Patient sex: M
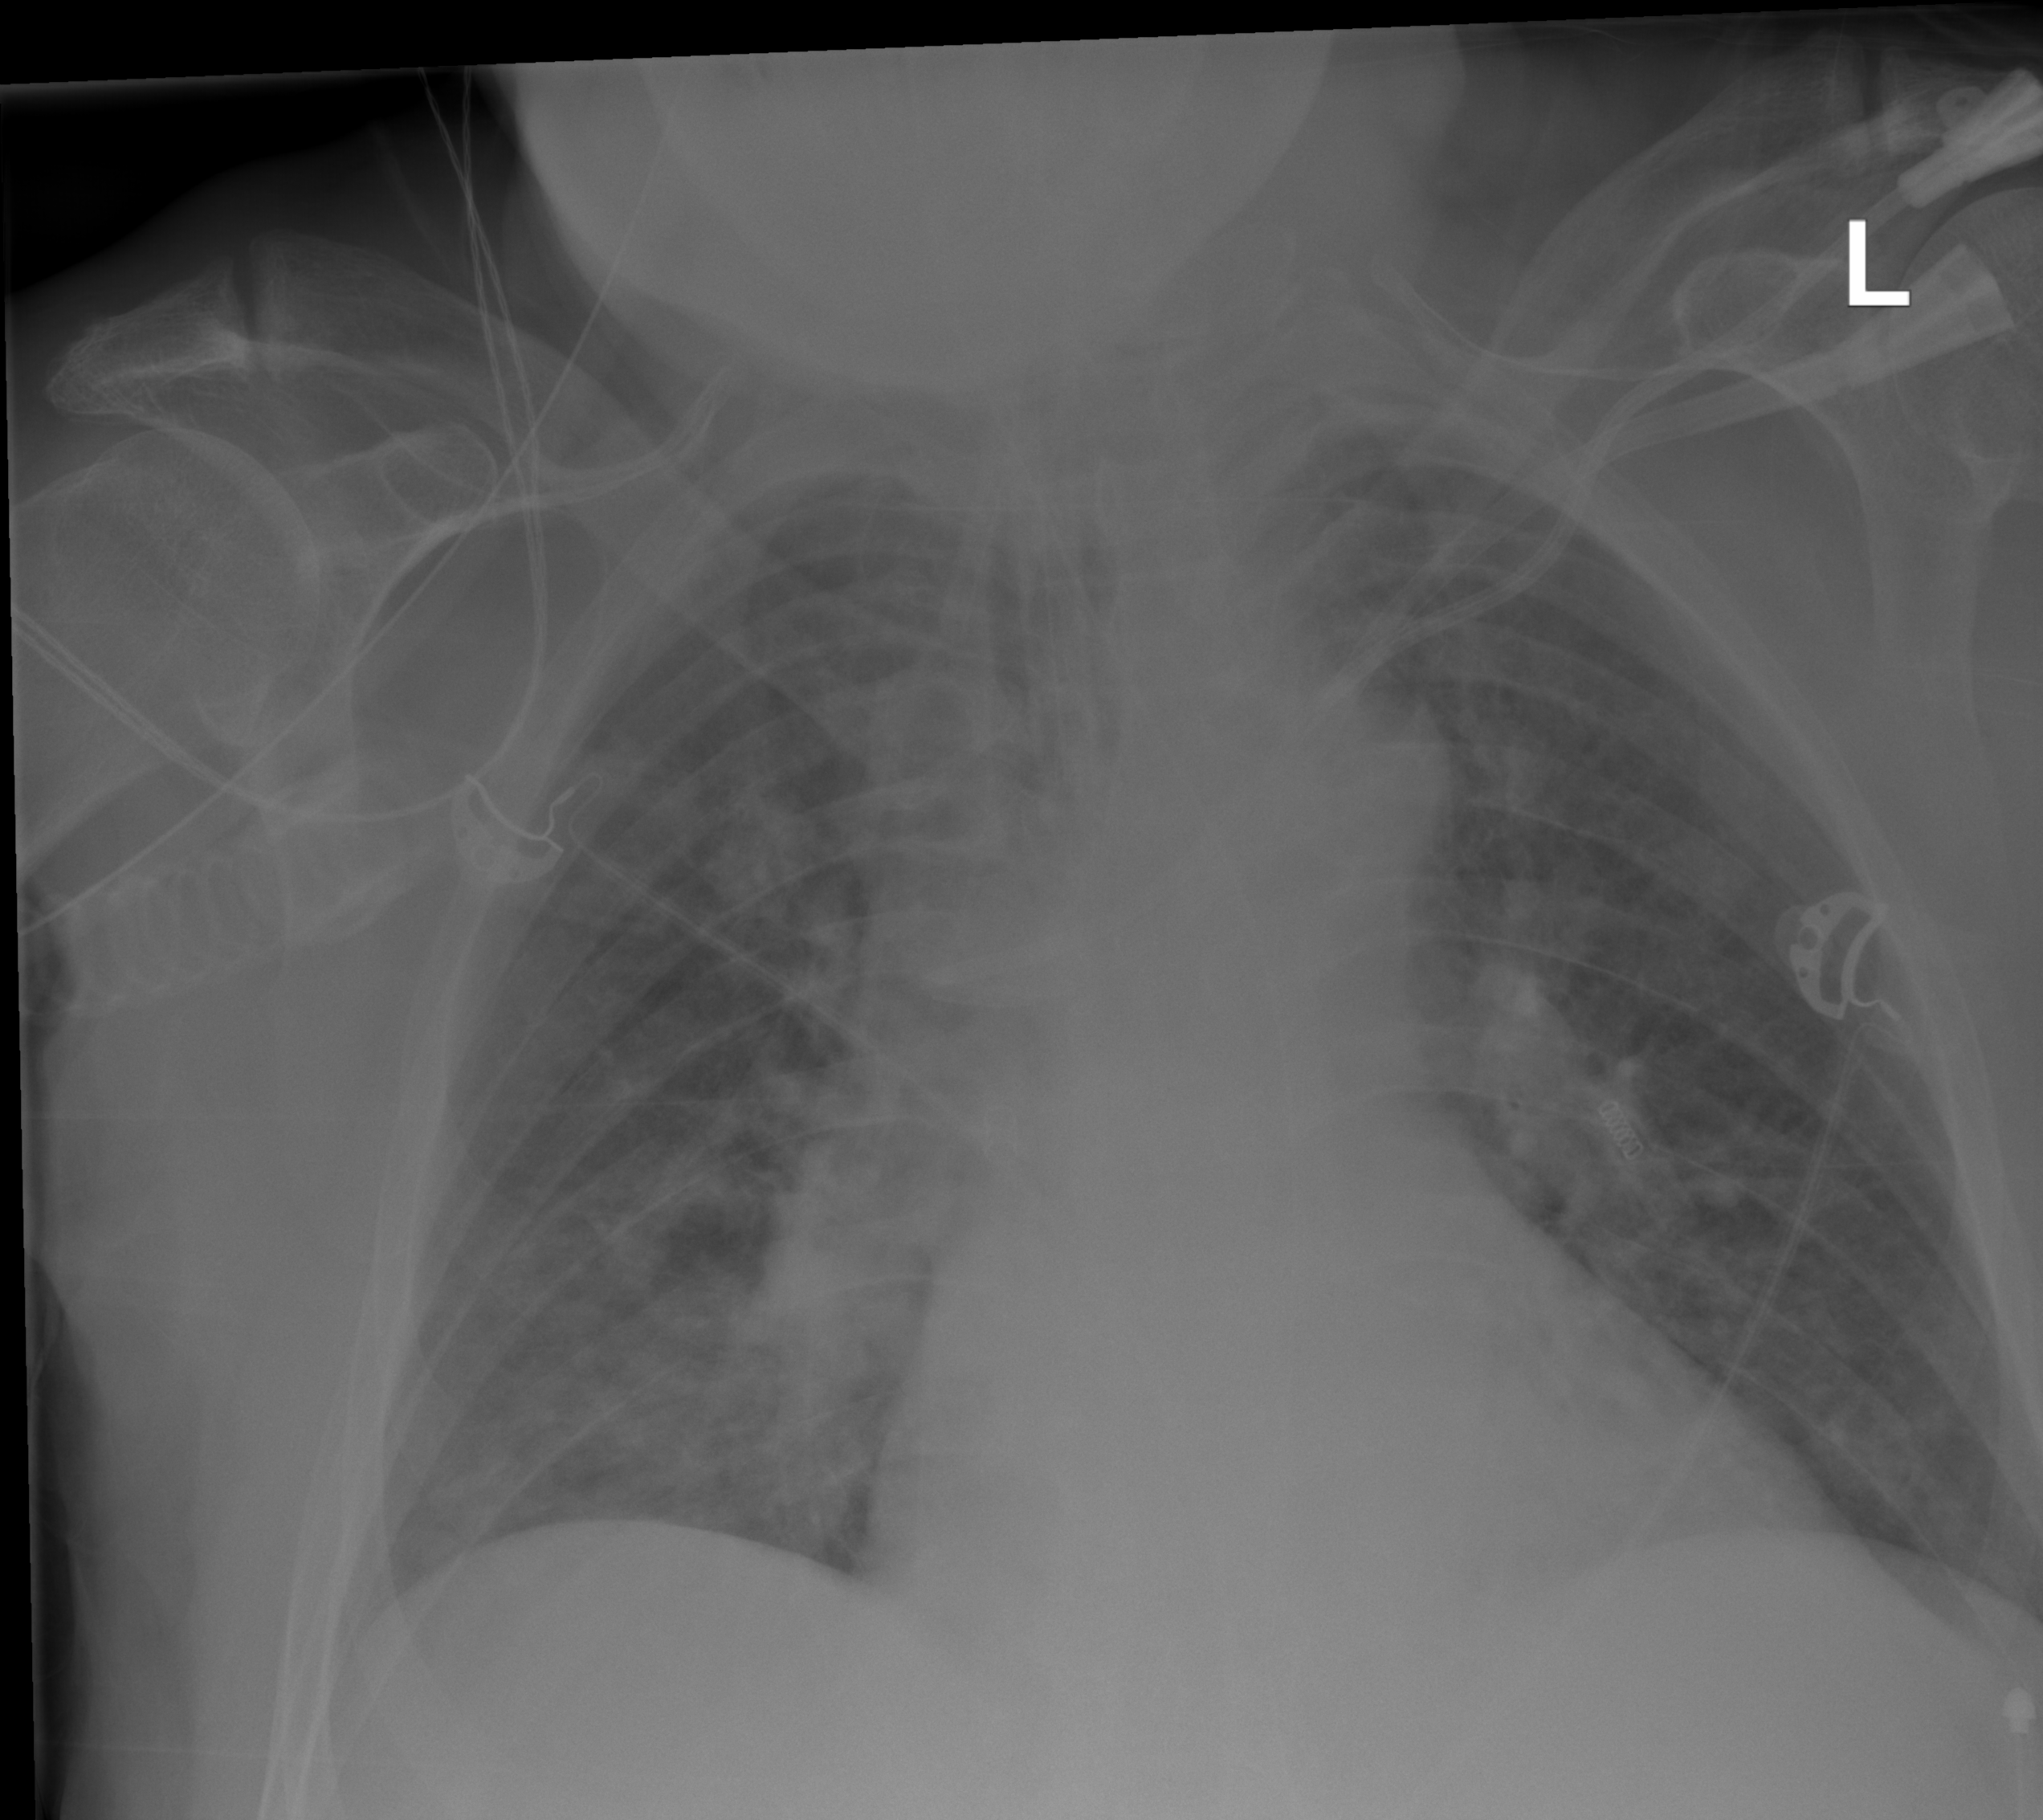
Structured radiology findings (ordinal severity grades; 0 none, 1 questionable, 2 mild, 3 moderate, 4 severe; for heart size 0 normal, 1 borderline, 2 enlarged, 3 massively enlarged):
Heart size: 2
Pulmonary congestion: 2
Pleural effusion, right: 0
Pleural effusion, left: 0
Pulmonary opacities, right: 2
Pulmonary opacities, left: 2
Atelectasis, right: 2
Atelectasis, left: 2